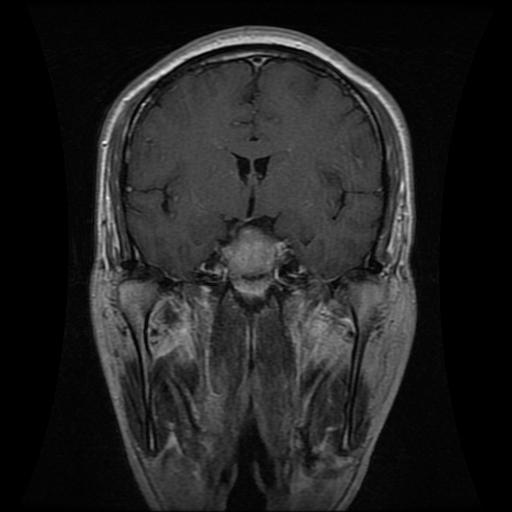
Label: pituitary